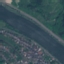
Label: River